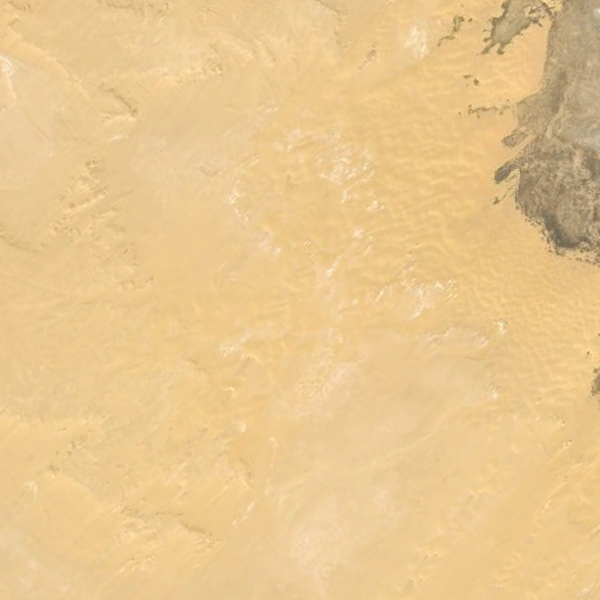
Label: Desert